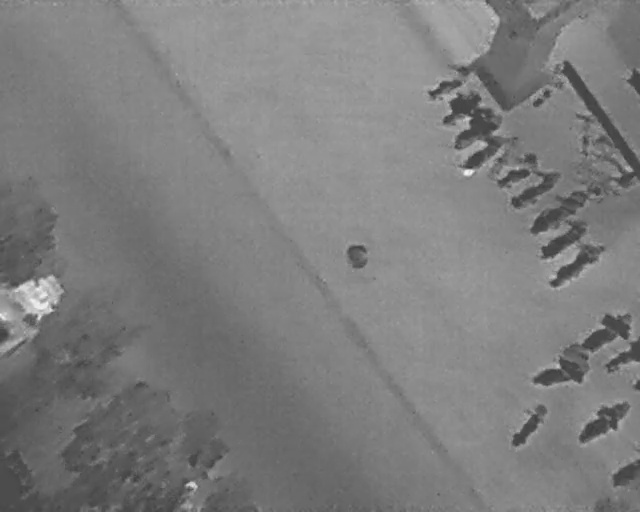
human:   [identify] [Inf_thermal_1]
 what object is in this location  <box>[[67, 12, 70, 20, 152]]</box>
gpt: <ref>1 large bicycle at the top</ref>